Question: how can I display labels for the asp.net chart? I attached a sample chart. How can I define the product A , B etc?

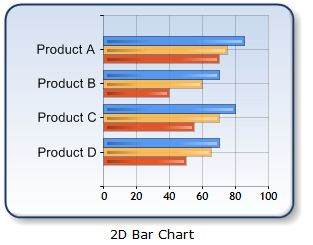
Answer: Have a look at the following example, the method you're looking for is callled - AddXY:
'''
using System;
using System.Collections.Generic;
using System.Web.UI.DataVisualization.Charting;
namespace WebApplication1
{
public partial class WebForm1 : System.Web.UI.Page
{
protected void Page_Load(object sender, EventArgs e)
{
Dictionary<int, string> employees = new Dictionary<int, string>();
employees.Add(10, "Product A");
employees.Add(20, "Product B");
employees.Add(30, "Product C");
Chart1.Series[0].ChartType = SeriesChartType.Bar;
foreach (KeyValuePair<int, string> employee in employees)
{
Chart1.Series[0].Points.AddXY(employee.Value, employee.Key);
}
}
}
}
'''